Chest X-ray. View position: PA
Patient age: 52
Patient sex: F
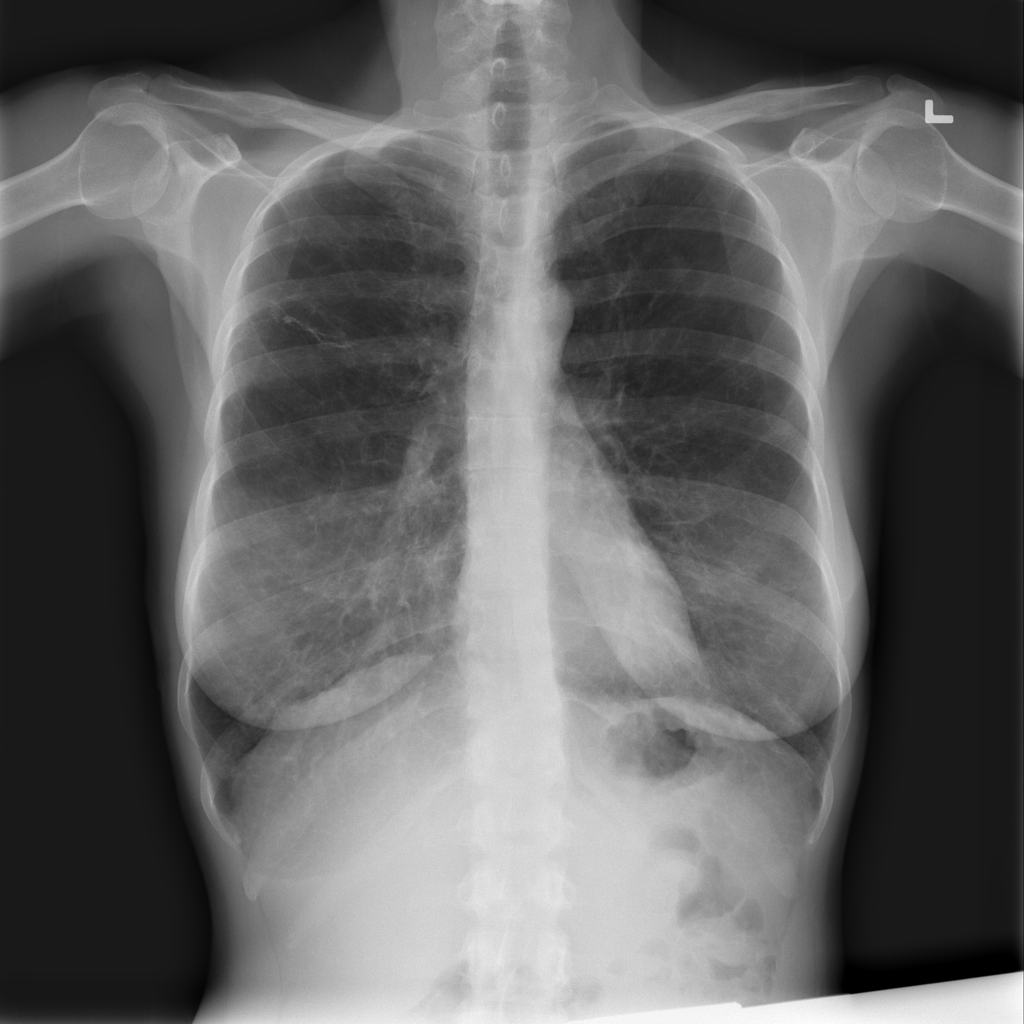
Finding: Pneumothorax